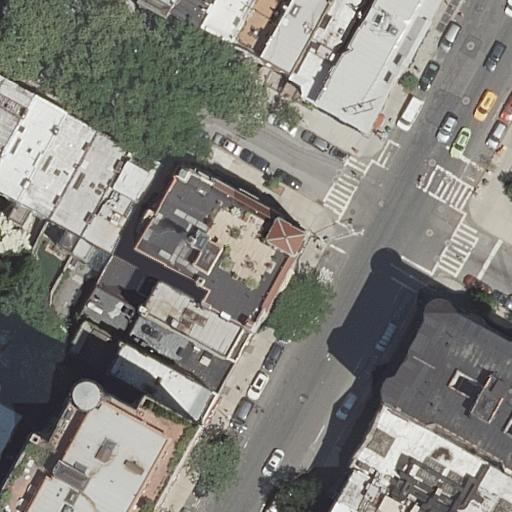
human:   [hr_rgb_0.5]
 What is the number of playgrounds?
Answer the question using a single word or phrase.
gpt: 1

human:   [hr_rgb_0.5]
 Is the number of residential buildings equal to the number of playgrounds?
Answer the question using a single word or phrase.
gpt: no

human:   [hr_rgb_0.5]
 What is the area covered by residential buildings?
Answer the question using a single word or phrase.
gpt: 4342m2

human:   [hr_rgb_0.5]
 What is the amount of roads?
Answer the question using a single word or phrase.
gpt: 10

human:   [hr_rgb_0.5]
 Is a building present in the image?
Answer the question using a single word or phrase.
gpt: yes

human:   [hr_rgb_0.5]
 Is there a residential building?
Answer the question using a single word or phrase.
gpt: yes

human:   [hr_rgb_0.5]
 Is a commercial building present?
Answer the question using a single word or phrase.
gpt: no

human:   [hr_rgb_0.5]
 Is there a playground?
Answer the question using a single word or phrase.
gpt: yes

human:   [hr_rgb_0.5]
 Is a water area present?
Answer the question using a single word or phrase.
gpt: no

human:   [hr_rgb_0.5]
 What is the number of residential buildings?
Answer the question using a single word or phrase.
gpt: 23

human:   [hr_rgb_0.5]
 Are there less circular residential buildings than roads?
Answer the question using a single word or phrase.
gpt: yes

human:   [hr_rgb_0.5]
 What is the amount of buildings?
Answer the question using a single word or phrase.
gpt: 23

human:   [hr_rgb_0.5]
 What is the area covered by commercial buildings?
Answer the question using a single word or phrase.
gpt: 0m2

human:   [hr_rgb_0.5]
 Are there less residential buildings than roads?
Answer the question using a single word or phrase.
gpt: no

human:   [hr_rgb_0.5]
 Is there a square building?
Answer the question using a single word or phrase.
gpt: no

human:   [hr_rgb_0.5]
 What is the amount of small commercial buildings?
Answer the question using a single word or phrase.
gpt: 0

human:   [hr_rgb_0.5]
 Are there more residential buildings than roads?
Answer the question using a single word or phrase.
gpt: yes

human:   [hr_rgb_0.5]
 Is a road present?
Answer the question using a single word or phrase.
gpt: yes

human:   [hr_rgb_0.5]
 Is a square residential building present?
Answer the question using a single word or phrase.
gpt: no

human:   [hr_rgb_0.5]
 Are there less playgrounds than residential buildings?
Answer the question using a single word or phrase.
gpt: yes

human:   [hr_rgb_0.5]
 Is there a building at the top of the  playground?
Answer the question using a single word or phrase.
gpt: yes

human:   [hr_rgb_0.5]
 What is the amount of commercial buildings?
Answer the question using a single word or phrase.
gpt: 0

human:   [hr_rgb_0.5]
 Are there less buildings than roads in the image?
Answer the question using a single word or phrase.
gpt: no

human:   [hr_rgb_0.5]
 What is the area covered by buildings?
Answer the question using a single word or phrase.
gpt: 4342m2

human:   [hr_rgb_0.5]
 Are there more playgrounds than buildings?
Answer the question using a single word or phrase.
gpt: no

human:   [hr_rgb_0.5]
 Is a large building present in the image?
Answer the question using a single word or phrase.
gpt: yes

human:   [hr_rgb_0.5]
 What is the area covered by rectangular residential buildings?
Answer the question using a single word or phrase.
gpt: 2643m2

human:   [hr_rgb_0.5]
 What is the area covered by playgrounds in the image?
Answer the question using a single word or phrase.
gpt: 8m2

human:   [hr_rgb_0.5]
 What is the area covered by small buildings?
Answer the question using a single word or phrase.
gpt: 411m2

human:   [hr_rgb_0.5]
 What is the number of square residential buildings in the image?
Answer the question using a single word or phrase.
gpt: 0

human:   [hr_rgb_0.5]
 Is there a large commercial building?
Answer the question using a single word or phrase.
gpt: no

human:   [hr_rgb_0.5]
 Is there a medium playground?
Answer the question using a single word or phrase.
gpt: no

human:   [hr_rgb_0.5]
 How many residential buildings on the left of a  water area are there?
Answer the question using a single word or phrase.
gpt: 0

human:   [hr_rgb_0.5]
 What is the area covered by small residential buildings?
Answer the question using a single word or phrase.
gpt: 411m2

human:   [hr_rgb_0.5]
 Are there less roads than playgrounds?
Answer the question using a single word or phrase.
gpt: no

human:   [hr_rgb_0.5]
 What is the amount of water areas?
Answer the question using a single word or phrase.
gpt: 0

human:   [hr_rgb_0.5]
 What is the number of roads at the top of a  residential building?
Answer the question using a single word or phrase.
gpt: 9

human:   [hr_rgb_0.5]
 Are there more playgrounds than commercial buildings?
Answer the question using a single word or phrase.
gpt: yes

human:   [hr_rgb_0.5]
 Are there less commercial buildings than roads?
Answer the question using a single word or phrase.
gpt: yes

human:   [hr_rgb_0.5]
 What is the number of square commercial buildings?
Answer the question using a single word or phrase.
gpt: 0

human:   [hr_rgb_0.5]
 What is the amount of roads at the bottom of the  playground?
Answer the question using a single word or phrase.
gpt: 4

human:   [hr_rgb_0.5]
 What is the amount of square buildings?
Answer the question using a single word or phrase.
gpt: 0

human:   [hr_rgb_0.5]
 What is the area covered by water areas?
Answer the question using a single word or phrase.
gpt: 0m2

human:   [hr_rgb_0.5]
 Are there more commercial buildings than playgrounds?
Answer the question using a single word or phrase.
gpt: no

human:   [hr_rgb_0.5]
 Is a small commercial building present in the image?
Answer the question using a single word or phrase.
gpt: no

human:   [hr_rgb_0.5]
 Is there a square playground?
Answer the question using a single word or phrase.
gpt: no

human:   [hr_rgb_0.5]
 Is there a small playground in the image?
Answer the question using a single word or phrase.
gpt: yes

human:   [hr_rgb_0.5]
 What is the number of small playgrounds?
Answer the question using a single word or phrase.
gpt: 1

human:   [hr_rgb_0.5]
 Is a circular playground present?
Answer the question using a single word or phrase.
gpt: no

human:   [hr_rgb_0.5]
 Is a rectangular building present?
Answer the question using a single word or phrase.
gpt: yes

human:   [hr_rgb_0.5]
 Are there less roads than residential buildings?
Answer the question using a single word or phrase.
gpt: yes

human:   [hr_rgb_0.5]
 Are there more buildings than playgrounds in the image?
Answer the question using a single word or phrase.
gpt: yes

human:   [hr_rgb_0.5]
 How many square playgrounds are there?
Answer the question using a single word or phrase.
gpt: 0

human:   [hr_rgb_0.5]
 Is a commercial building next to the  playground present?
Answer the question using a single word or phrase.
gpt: no

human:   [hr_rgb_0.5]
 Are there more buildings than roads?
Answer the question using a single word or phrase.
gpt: yes

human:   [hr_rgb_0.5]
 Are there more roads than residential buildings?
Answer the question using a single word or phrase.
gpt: no

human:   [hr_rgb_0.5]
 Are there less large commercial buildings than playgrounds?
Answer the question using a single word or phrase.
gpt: yes

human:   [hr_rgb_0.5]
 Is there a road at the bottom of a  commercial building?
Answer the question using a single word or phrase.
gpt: no

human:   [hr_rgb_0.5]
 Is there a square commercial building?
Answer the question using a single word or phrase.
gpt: no

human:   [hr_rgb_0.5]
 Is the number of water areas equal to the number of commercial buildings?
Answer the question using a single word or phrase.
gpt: yes

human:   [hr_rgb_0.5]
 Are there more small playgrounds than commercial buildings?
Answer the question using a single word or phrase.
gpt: yes

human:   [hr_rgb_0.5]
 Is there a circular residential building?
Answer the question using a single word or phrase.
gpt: no

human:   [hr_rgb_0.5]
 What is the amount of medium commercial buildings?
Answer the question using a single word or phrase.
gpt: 0

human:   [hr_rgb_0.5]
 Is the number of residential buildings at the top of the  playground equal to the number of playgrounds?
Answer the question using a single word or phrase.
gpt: no